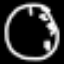
Label: clock